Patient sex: F
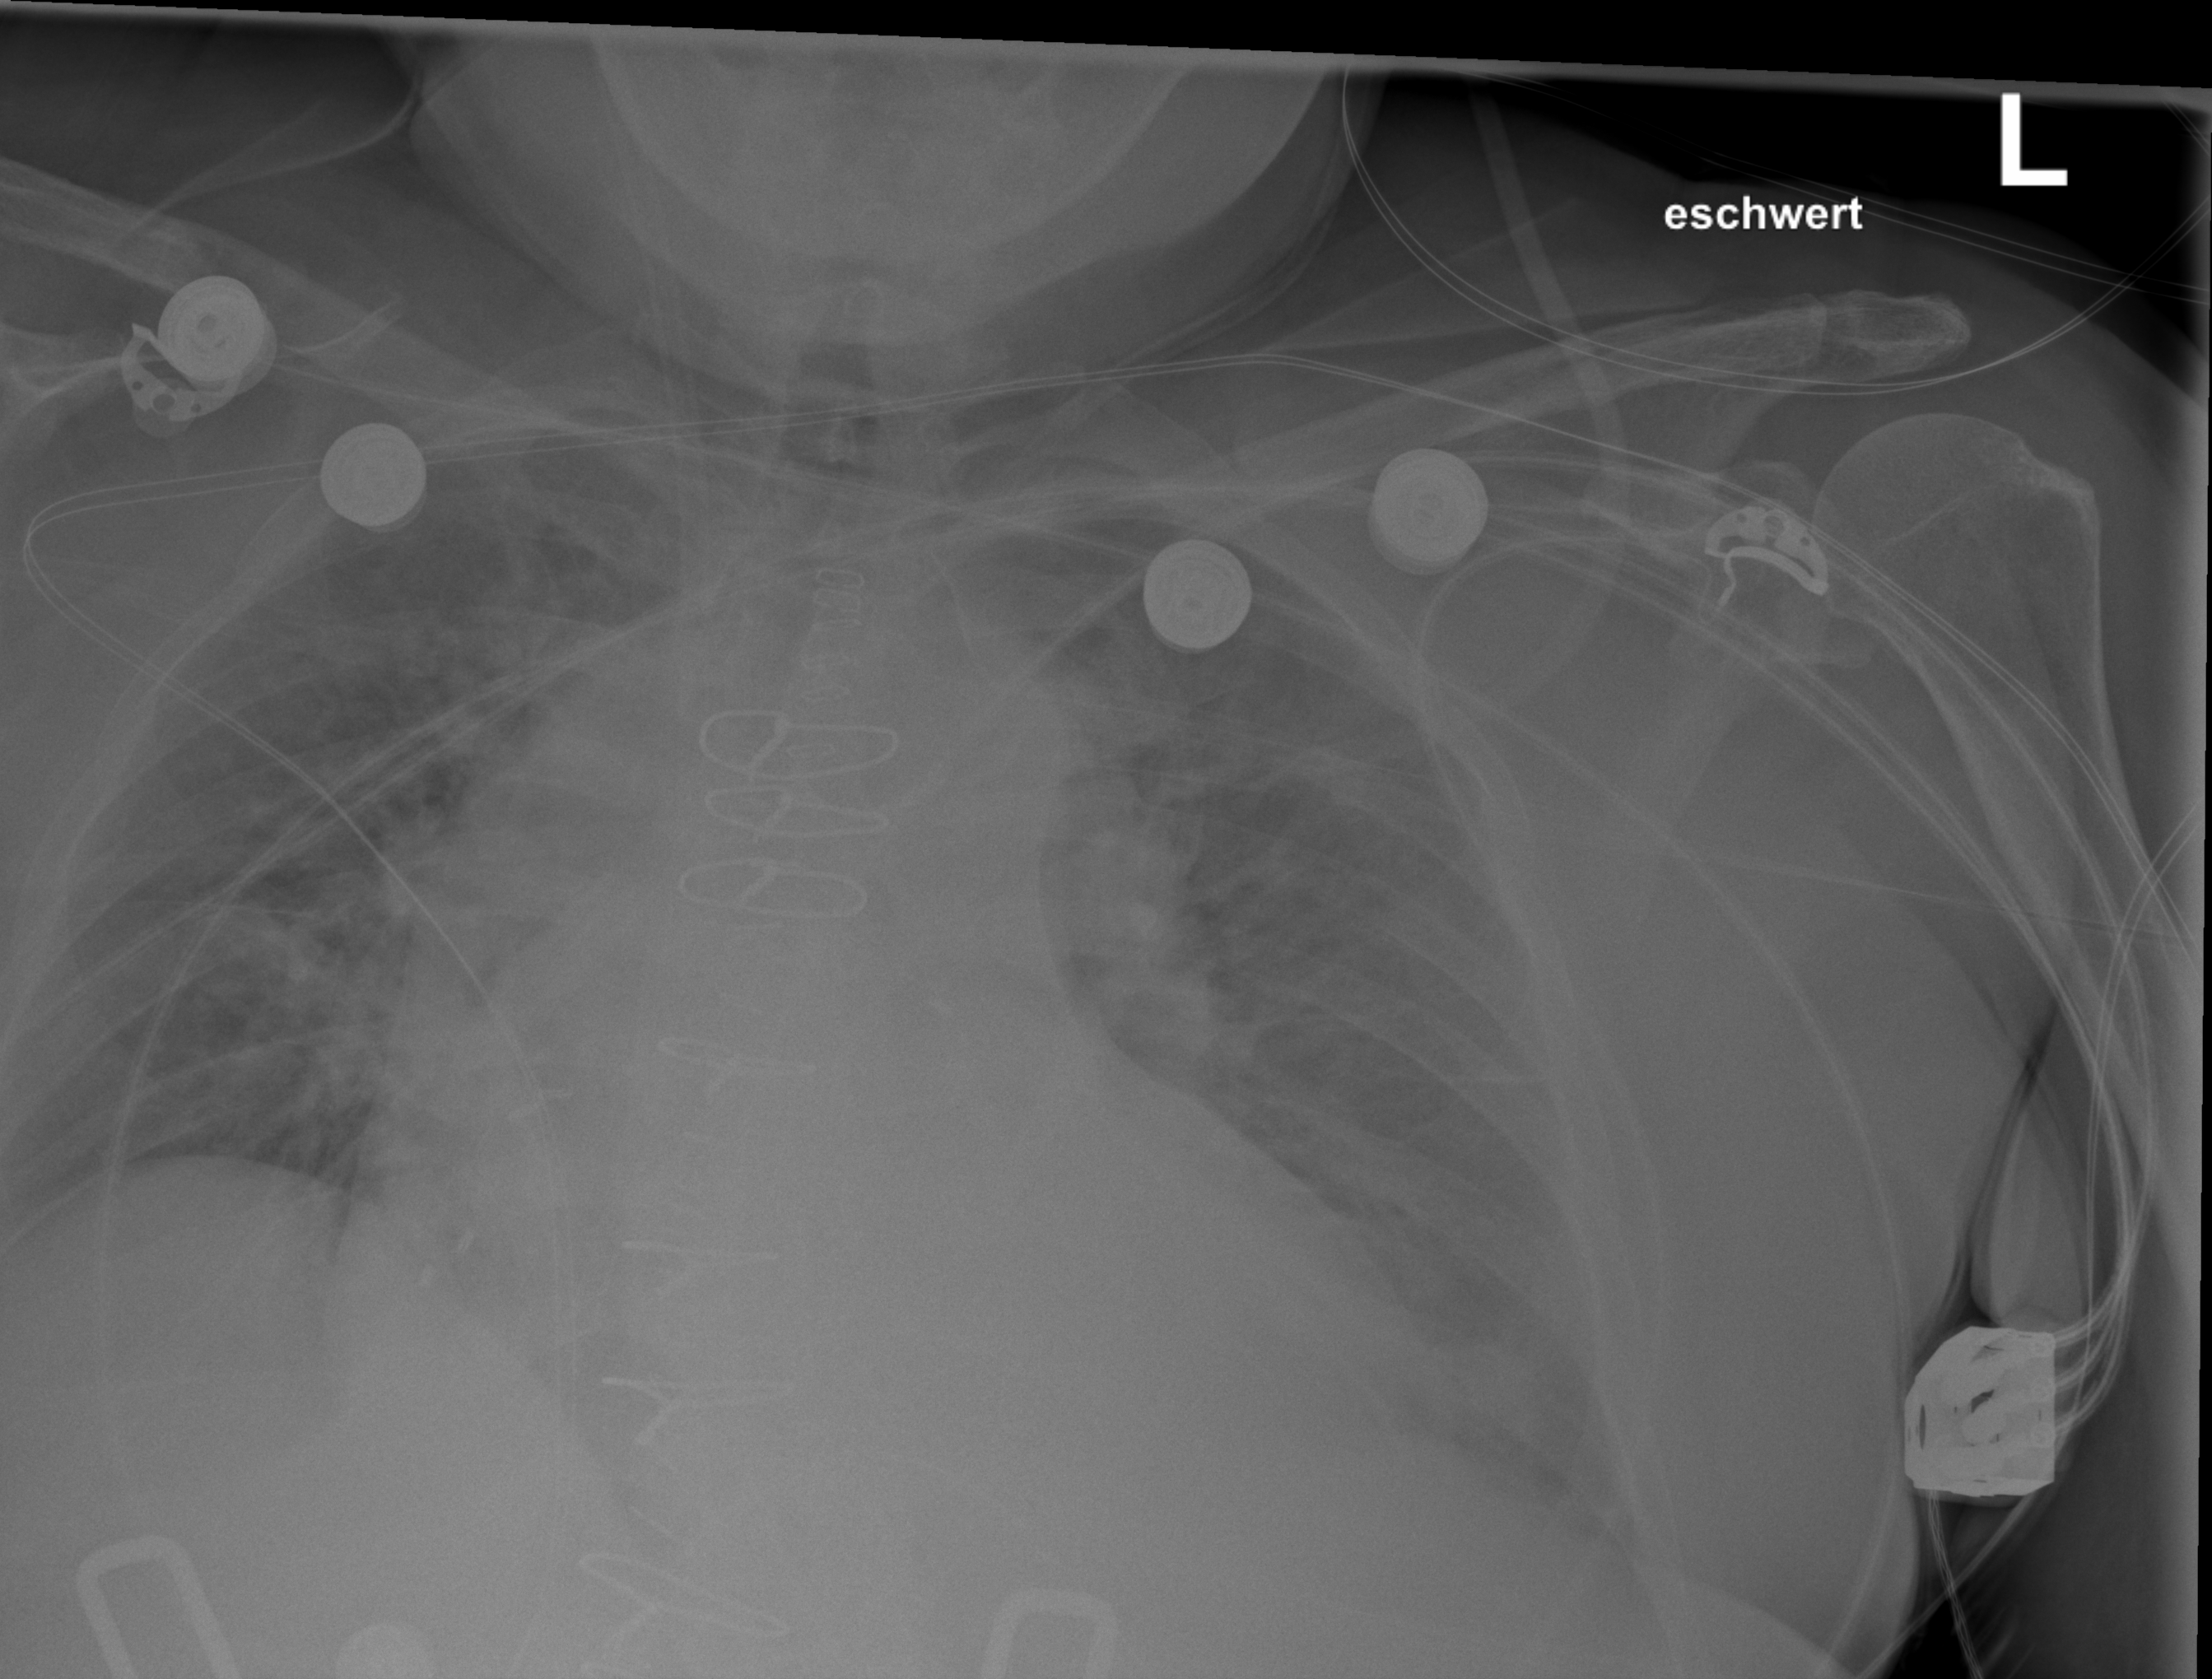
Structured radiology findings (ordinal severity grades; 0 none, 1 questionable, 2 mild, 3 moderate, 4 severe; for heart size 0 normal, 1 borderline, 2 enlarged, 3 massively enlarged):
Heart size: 2
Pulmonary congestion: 2
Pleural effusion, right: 2
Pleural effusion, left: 2
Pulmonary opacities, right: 2
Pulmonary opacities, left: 2
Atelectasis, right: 2
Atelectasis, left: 2